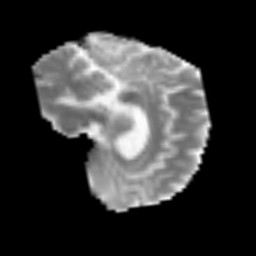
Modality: MD
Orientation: sagittal
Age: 39
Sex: male
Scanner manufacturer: siemens
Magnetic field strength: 3 T
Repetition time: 3.2 s
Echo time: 0.081 s